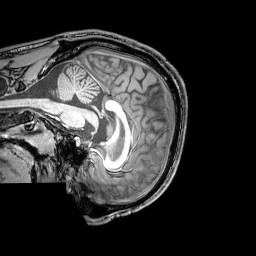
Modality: T1w
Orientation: sagittal
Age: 24
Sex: male
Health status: healthy
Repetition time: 0.081 s
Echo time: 0.037 s